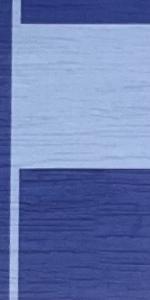
Label: Empty